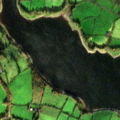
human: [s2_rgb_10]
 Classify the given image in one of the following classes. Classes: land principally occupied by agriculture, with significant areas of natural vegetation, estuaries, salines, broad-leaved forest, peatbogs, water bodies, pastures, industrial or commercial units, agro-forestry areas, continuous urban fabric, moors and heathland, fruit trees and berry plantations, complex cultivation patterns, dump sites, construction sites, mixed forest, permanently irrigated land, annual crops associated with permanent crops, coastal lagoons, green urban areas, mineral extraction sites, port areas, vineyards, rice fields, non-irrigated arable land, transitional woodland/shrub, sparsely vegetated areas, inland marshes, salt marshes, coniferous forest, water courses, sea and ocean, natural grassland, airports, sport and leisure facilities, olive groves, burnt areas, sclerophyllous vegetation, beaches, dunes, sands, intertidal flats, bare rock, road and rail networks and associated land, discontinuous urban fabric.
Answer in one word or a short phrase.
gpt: pastures, broad-leaved forest, water bodies